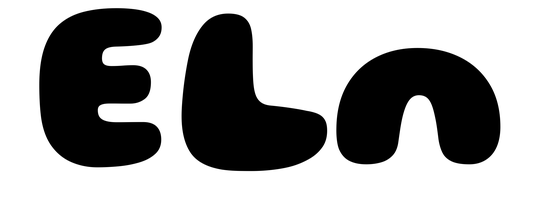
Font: Gluten_ExtraBold